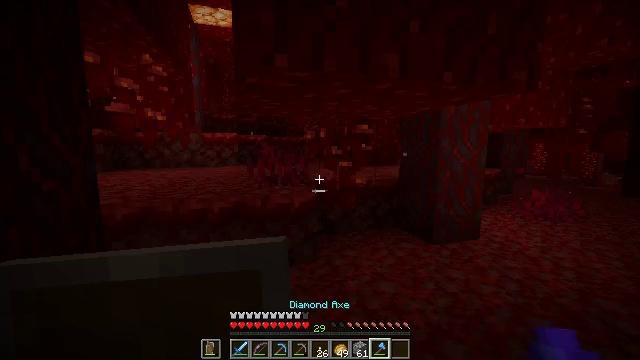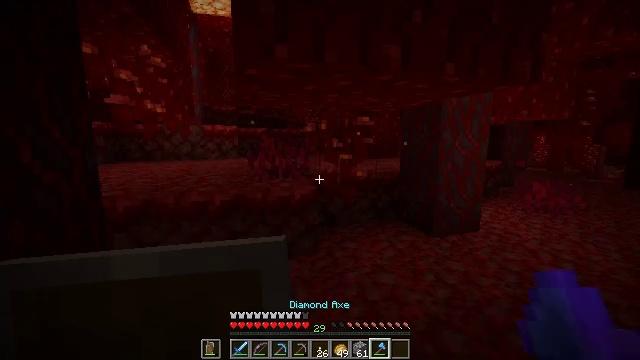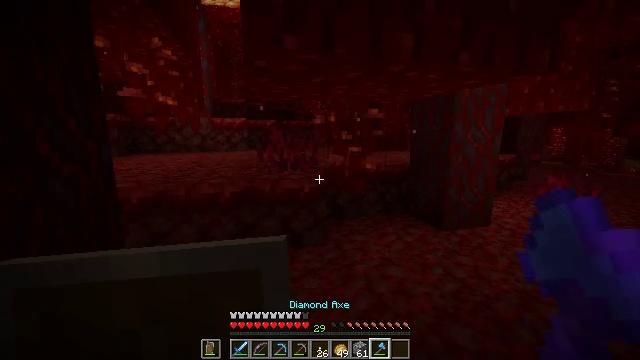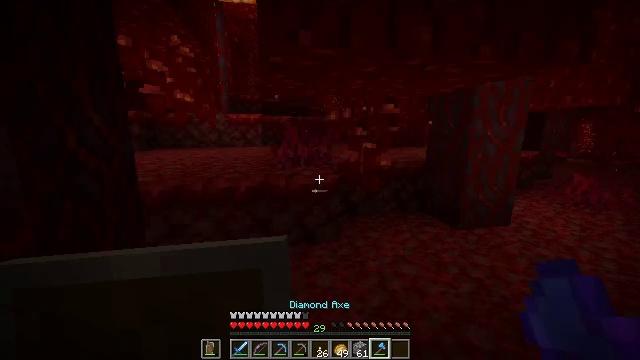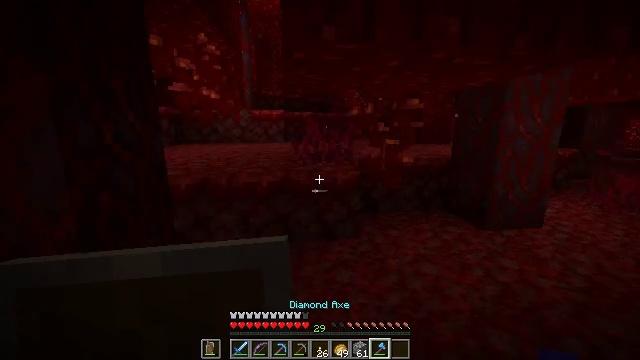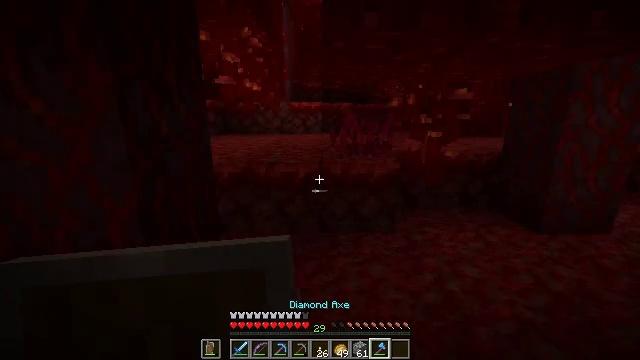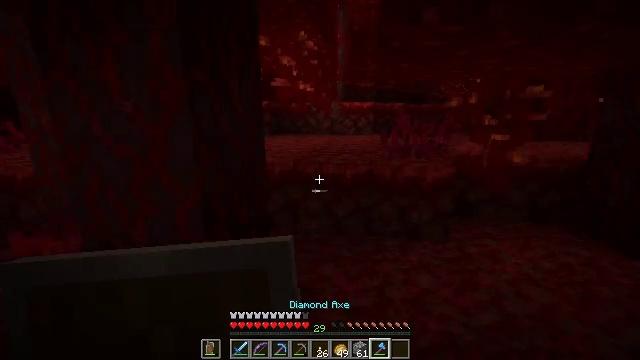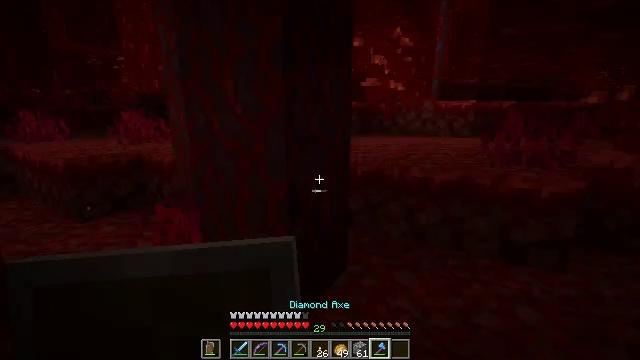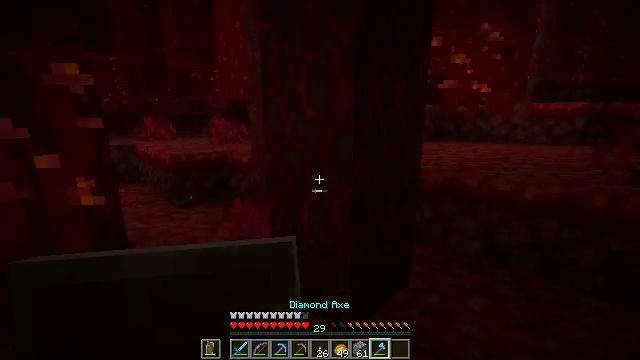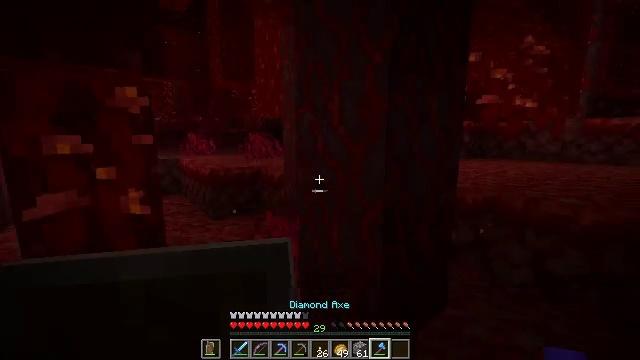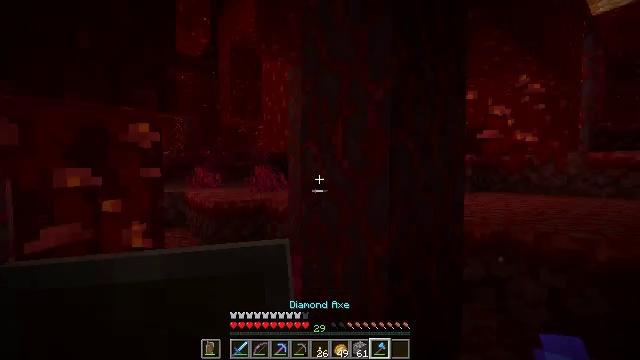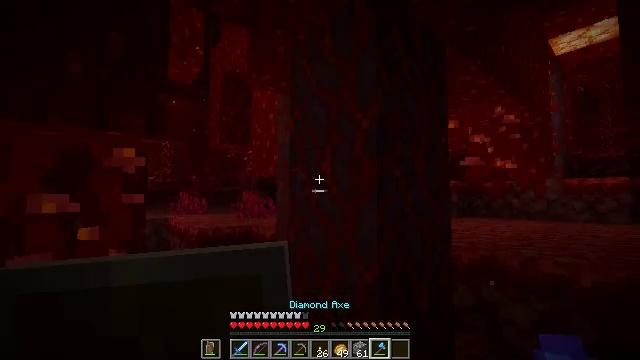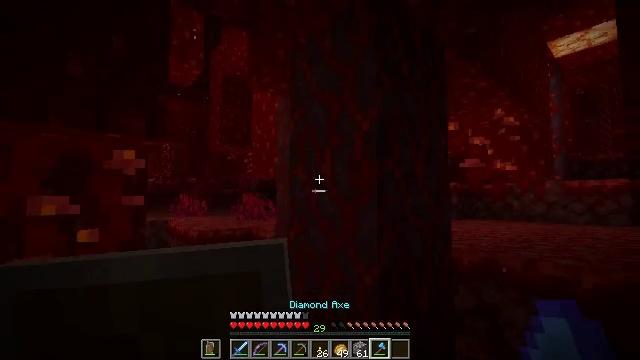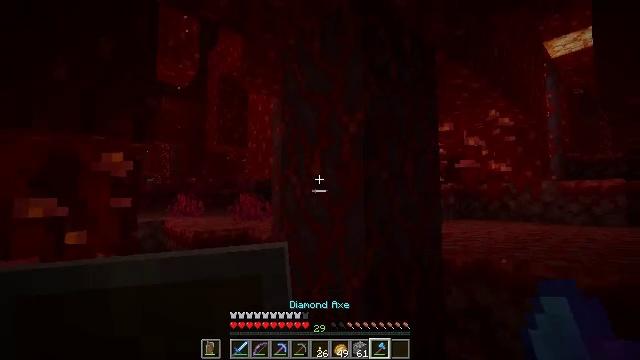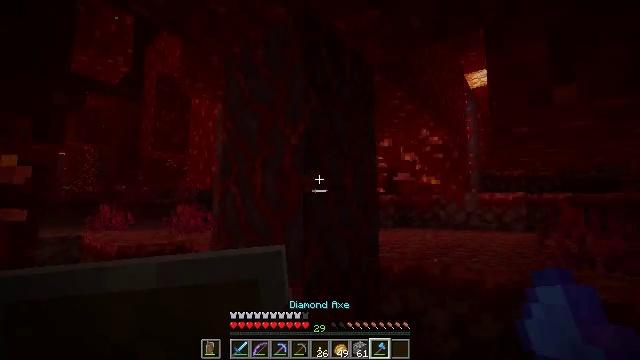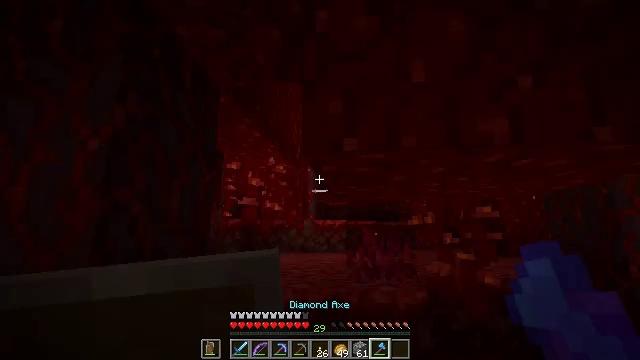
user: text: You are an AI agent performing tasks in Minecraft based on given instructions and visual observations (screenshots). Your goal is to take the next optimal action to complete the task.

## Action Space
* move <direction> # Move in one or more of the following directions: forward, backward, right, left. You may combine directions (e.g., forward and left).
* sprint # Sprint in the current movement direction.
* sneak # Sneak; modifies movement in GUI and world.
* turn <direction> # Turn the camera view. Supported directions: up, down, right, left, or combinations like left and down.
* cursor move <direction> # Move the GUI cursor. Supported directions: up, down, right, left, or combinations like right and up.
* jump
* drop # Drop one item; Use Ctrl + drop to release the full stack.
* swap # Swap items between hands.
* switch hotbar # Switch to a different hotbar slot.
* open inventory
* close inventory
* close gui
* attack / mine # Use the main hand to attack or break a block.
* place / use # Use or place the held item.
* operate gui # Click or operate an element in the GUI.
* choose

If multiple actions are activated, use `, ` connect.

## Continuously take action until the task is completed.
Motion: motion action
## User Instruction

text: Harvest crimson stem blocks.
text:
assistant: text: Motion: turn down
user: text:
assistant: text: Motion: turn left and down
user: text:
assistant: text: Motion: turn left
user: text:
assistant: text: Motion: turn left
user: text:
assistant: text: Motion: turn left and down
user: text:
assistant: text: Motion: turn left
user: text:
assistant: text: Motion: turn left
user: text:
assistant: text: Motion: turn left
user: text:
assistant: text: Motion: turn left and up
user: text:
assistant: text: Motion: turn up
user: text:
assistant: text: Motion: turn right and up
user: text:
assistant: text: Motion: no_op
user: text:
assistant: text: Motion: move right
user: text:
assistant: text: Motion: move right, turn right and up
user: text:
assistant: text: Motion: move right, turn right and up
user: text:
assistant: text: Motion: move forward, turn right
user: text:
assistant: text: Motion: move forward
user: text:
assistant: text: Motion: move forward
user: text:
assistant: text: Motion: move forward
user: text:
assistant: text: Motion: move forward
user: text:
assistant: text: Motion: move forward
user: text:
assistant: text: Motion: move forward
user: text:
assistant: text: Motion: move forward, turn left and down
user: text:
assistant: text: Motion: move forward, turn left and down
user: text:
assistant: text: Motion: move forward and move left
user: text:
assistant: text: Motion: move forward and move left, turn left and up
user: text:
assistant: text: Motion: turn left
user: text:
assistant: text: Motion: move left, turn left and up
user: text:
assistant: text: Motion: move left, turn left and up
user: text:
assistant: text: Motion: move left